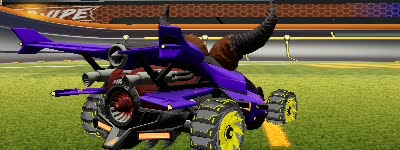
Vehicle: aftershock